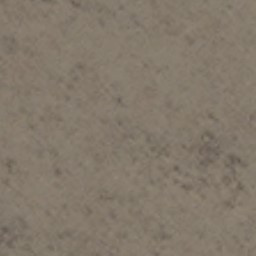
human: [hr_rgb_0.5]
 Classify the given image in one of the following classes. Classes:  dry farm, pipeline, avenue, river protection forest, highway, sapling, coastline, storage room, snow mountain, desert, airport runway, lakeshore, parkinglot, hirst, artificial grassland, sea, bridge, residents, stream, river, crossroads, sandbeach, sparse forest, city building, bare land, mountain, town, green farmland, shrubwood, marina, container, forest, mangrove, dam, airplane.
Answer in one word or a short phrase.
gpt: bare land